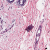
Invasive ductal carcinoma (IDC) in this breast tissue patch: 0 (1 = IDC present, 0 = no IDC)